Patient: sex F, age 53
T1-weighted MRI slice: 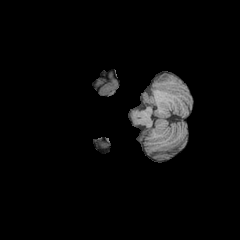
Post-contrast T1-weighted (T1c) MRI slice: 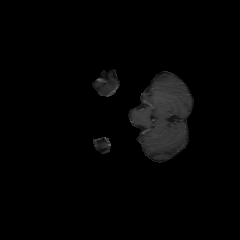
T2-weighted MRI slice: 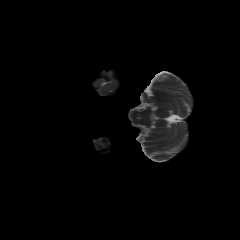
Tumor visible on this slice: no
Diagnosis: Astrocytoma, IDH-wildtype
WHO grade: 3